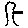
Label: tree